Question: Is there any way of varying the lengths of individual arrows in a quiver plot?
I have created a plot using:
'''
lines_to_draw = list of numpy 3d vectors
xs, ys, zs = list of coordinates
us, vs, ws = list of displacements
fig = plt.figure()
ax = fig.add_subplot(111, projection='3d')
for line in lines_to_draw:
ax.plot(line[:,0], line[:,1], line[:,2], color='green'
ax.quiver(xs, ys, zs, us, vs, ws)
'''
It looks like this (axes turned off):

The problem is that all the arrows look to be the same magnitude. The docs suggest that this is probably the case (specifically the 'length' argument):
> Axes3D.quiver(*args, **kwargs)
Plot a 3D field of arrows.call signatures:quiver(X, Y, Z, U, V, W, **kwargs) Arguments:X, Y, Z: The x, y and z coordinates of the arrow locations U, V, W: The direction vector that the arrow is pointing The arguments could be
array-like or scalars, so long as they they can be broadcast together.
The arguments can also be masked arrays. If an element in any of
argument is masked, then that corresponding quiver element will not be
plotted.Keyword arguments:length: [1.0 | float] The length of each quiver, default to 1.0, the
unit is the same with the axesarrow_length_ratio: [0.3 | float] The
ratio of the arrow head with respect to the quiver, default to 0.3 Any
additional keyword arguments are delegated to LineCollection
Just for clarification, the magnitude of the vectors differs by up to a factor of 30. So there should be a very visible difference.
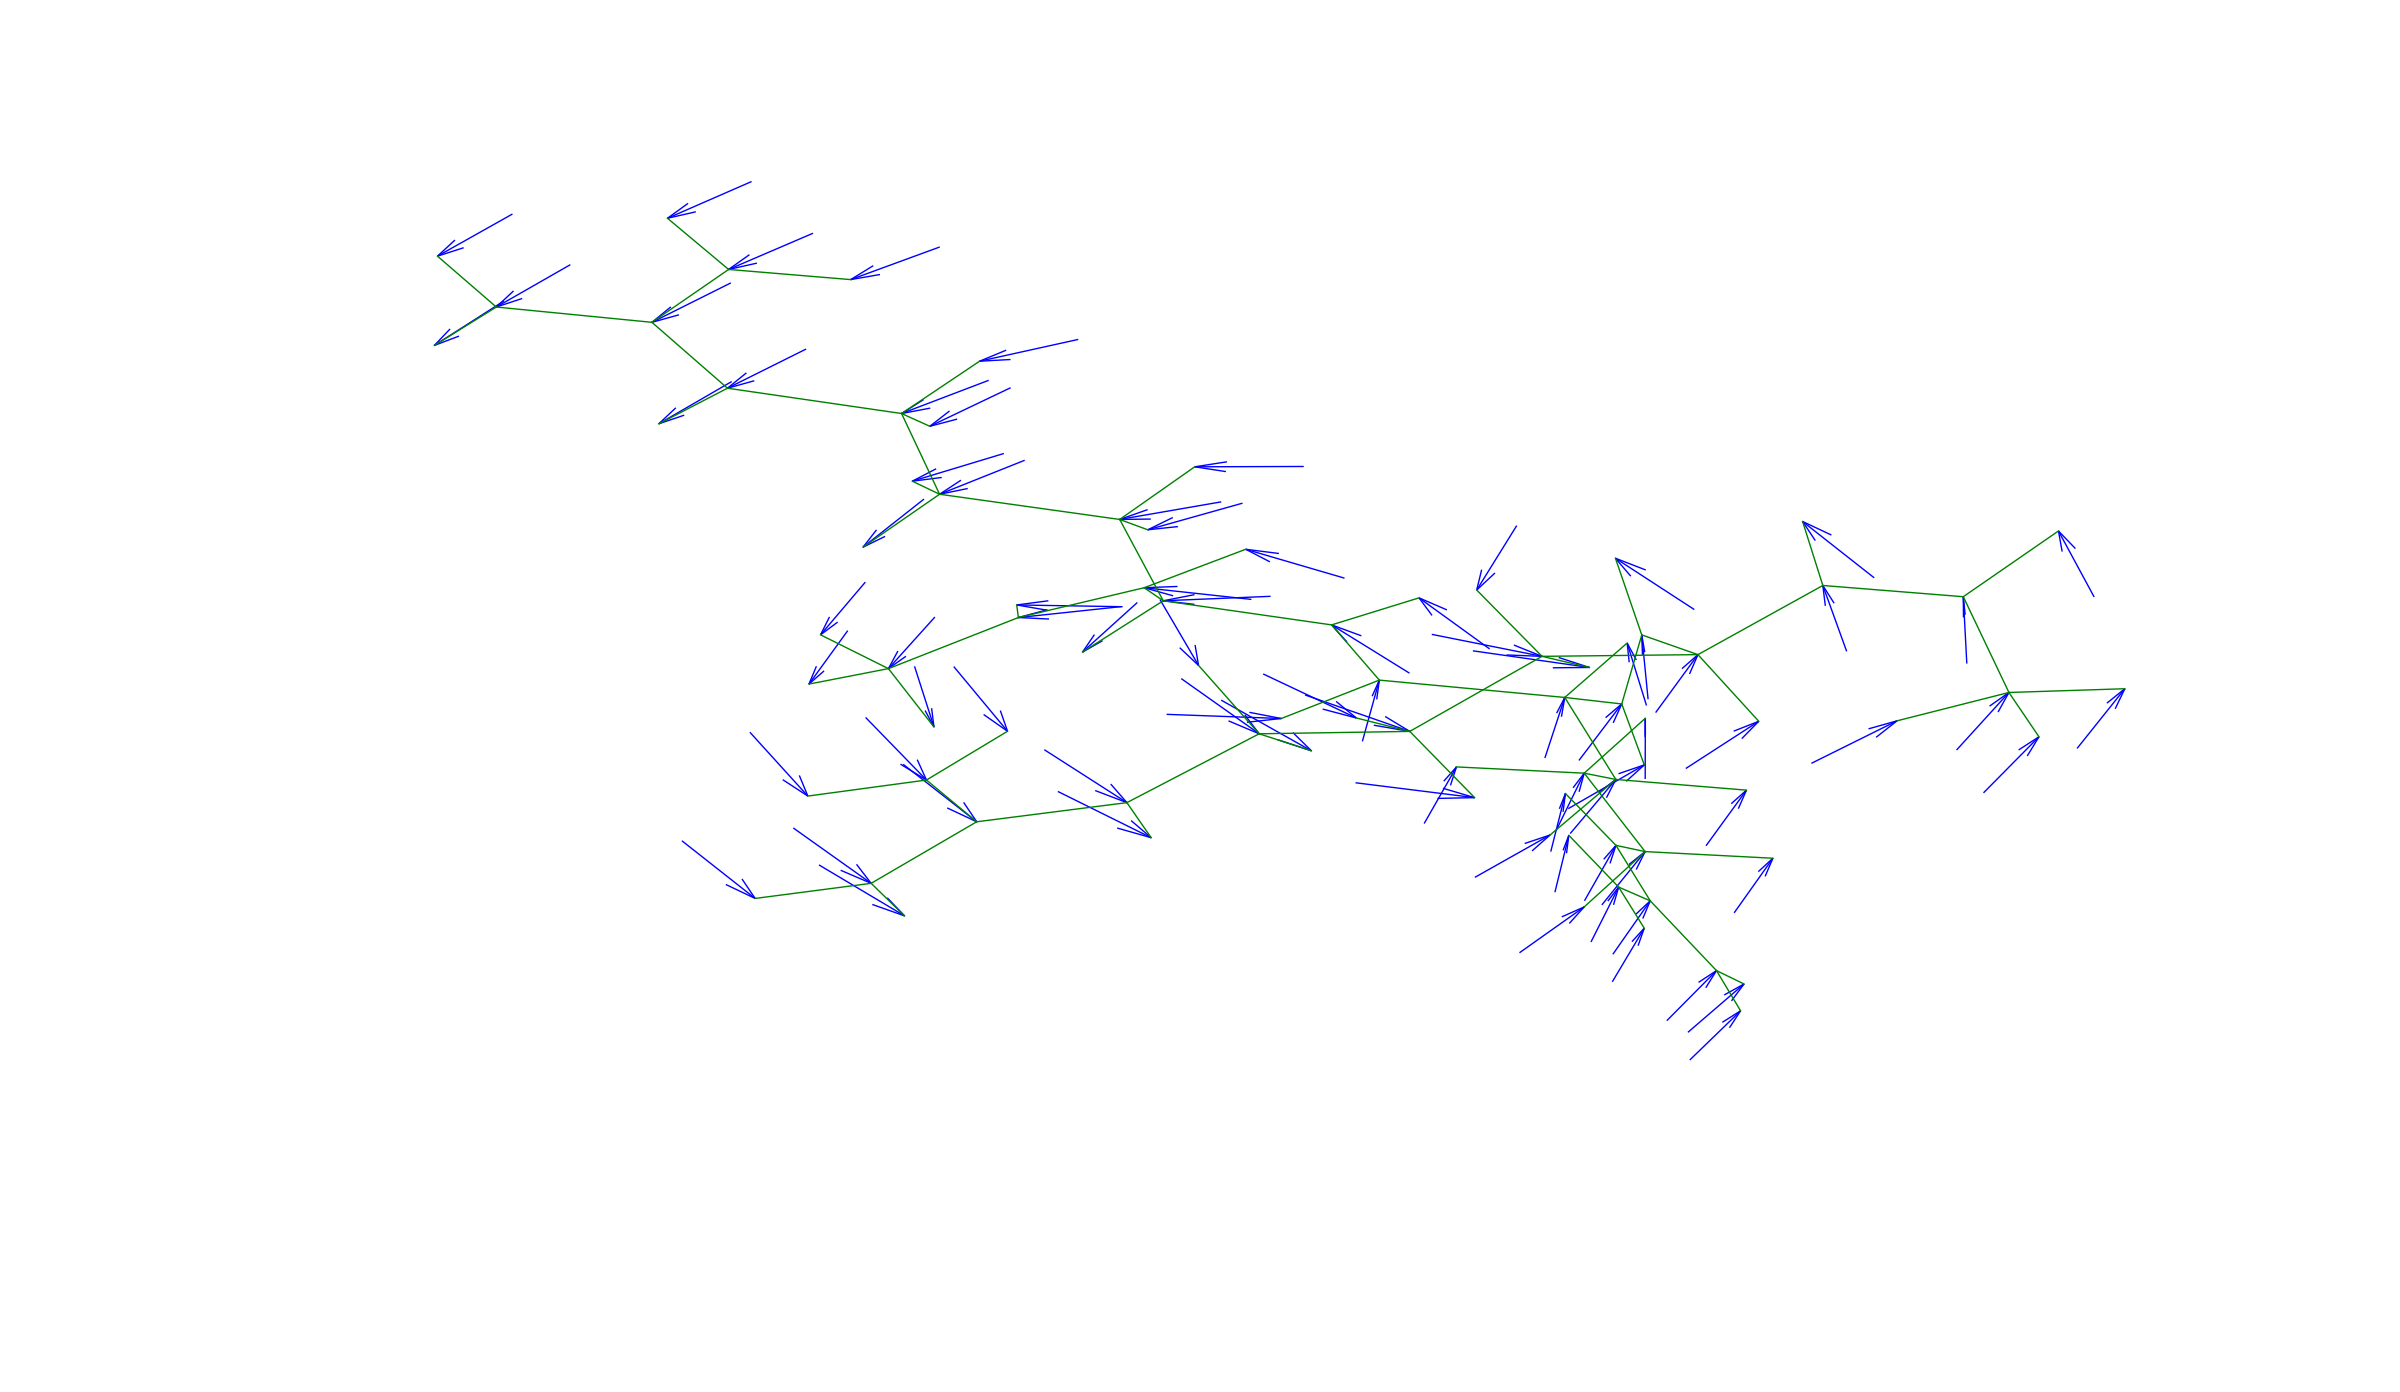
Answer: It will be possible in the next major MPL release, see this <URL>.
Hack: You could edit the respective MPL files on your system, see <URL> answer.
Alternatively: issue an individual 'ax.quiver' command for each arrow, with individual 'length' attribute. This is not very efficient but in some cases this may help, already.